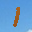
Label: 1